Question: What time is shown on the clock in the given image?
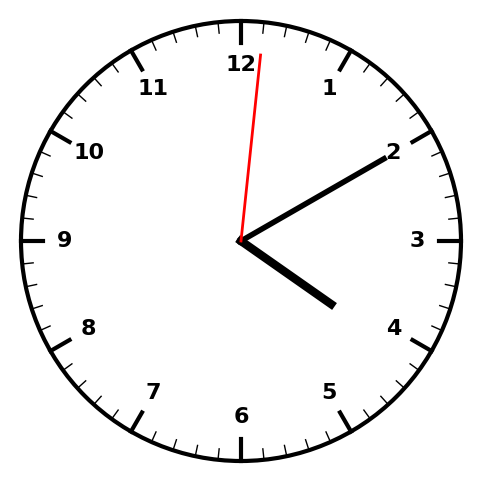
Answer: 04:10:01